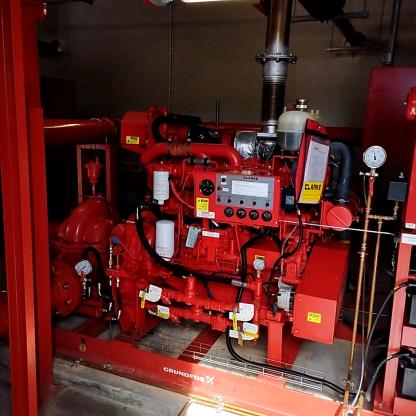
Klasa: inne